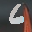
Label: 6